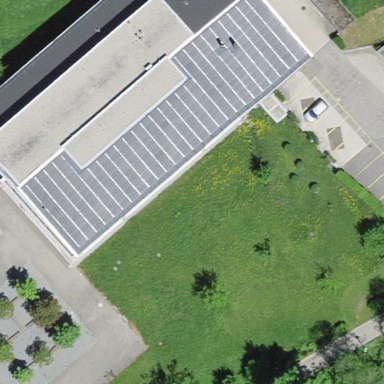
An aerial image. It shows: School building.